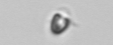
Label: Pyramimonas